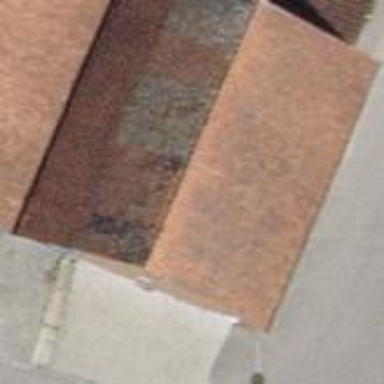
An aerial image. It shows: Building with tiled roof.